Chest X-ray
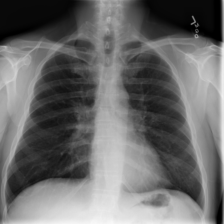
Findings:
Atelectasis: negative
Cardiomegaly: negative
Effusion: negative
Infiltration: negative
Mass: negative
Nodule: negative
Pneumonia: negative
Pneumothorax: negative
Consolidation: negative
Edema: negative
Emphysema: negative
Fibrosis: negative
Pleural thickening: negative
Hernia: negative